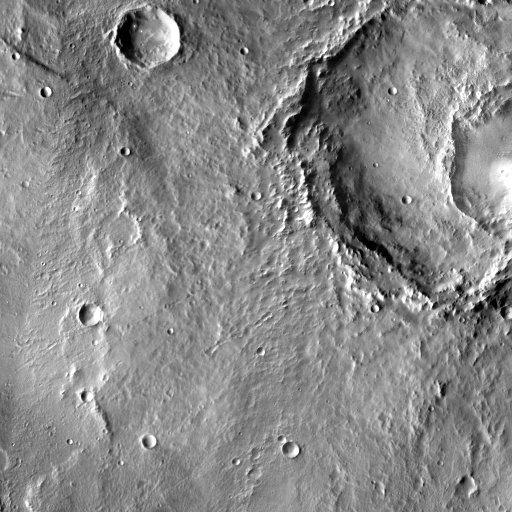
Crater classes present: Background, Other, Buried, Secondary